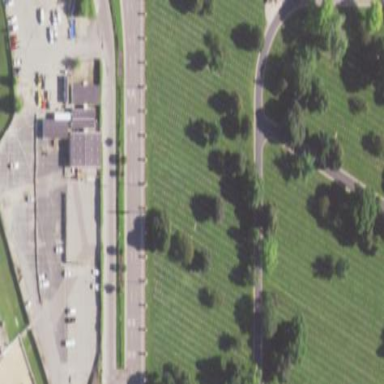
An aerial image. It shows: Sector within cemetery.